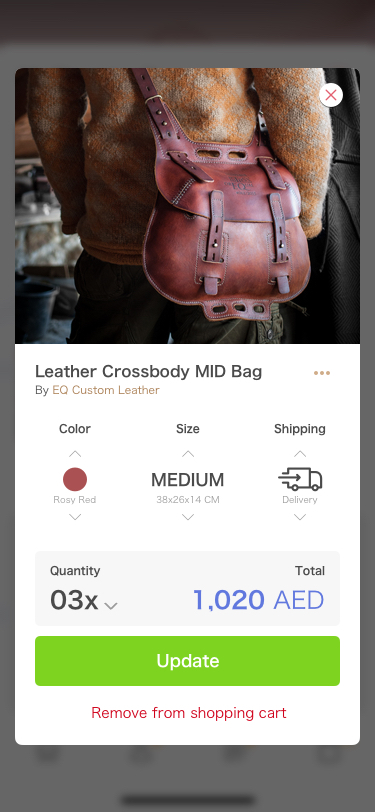
Text in this UI design:
Leather Medium Pouch..
x3
1,020 AED
By EQ Custom Leather
Venz Bread Storage
x1
35 AED
By ViVo H&T
Photographer’s belt & h..
x1
299 AED
By EQ Custom Leather
Sub Total
1,354 AED
VAT
67.7 AED
1,421.7 AED
Total
Check out
My Shopping Bag
x3
Remove from shopping cart
Update
Total
1,020 AED
03x
Quantity
Delivery
Shipping
38x26x14 CM
MEDIUM
Size
Rosy Red
Color
By EQ Custom Leather
Leather Crossbody MID Bag